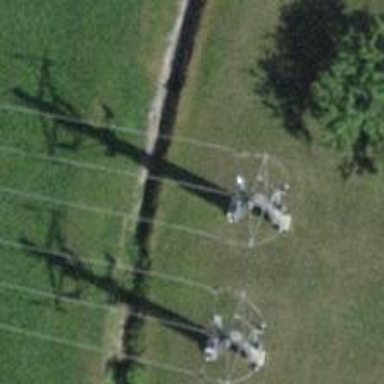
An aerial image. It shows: Three power lines with cables.